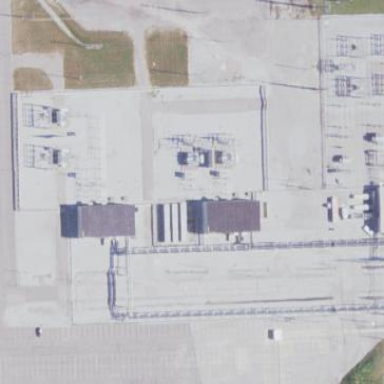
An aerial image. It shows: Industrial substation with power supply facilities.